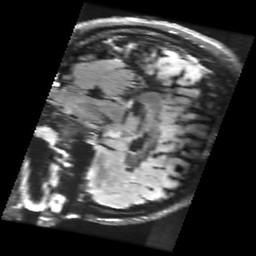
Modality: FLAIR
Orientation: sagittal
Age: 20
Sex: female
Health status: healthy
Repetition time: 12 s
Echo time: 0.09782 s